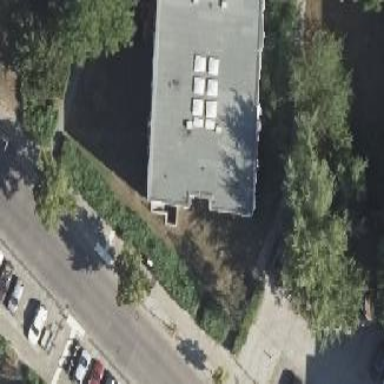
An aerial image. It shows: Residential building with flat roof made of tar paper. The building is colored white.